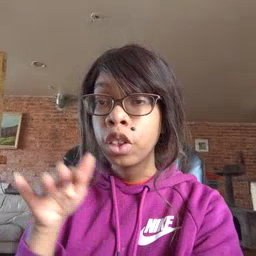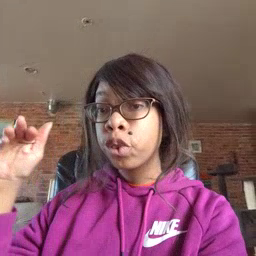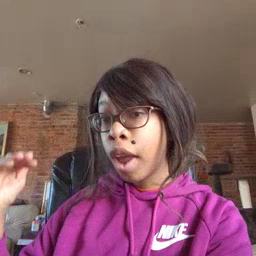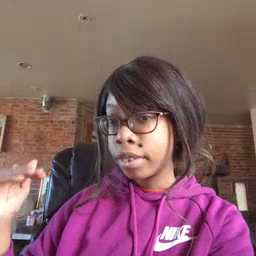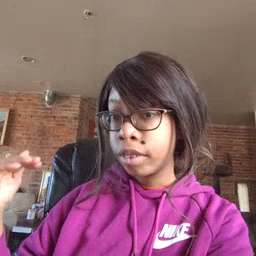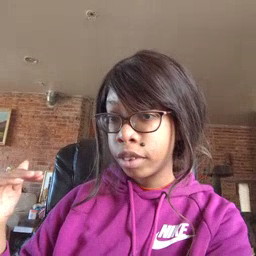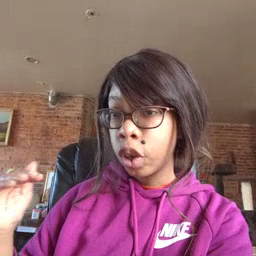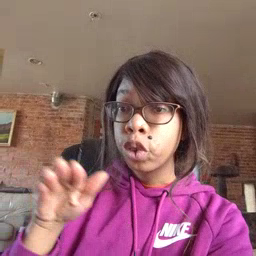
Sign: child